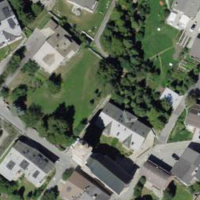
EUNIS habitat code: 54
Species observed at this site:
Prunus padus